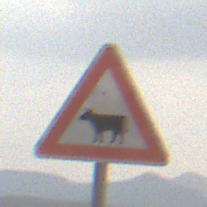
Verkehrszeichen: ViehtriebRechts
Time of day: MorningAfternoon
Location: Outdoor (Nature)
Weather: Overcast
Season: NotSpecified
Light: Natural